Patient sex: M
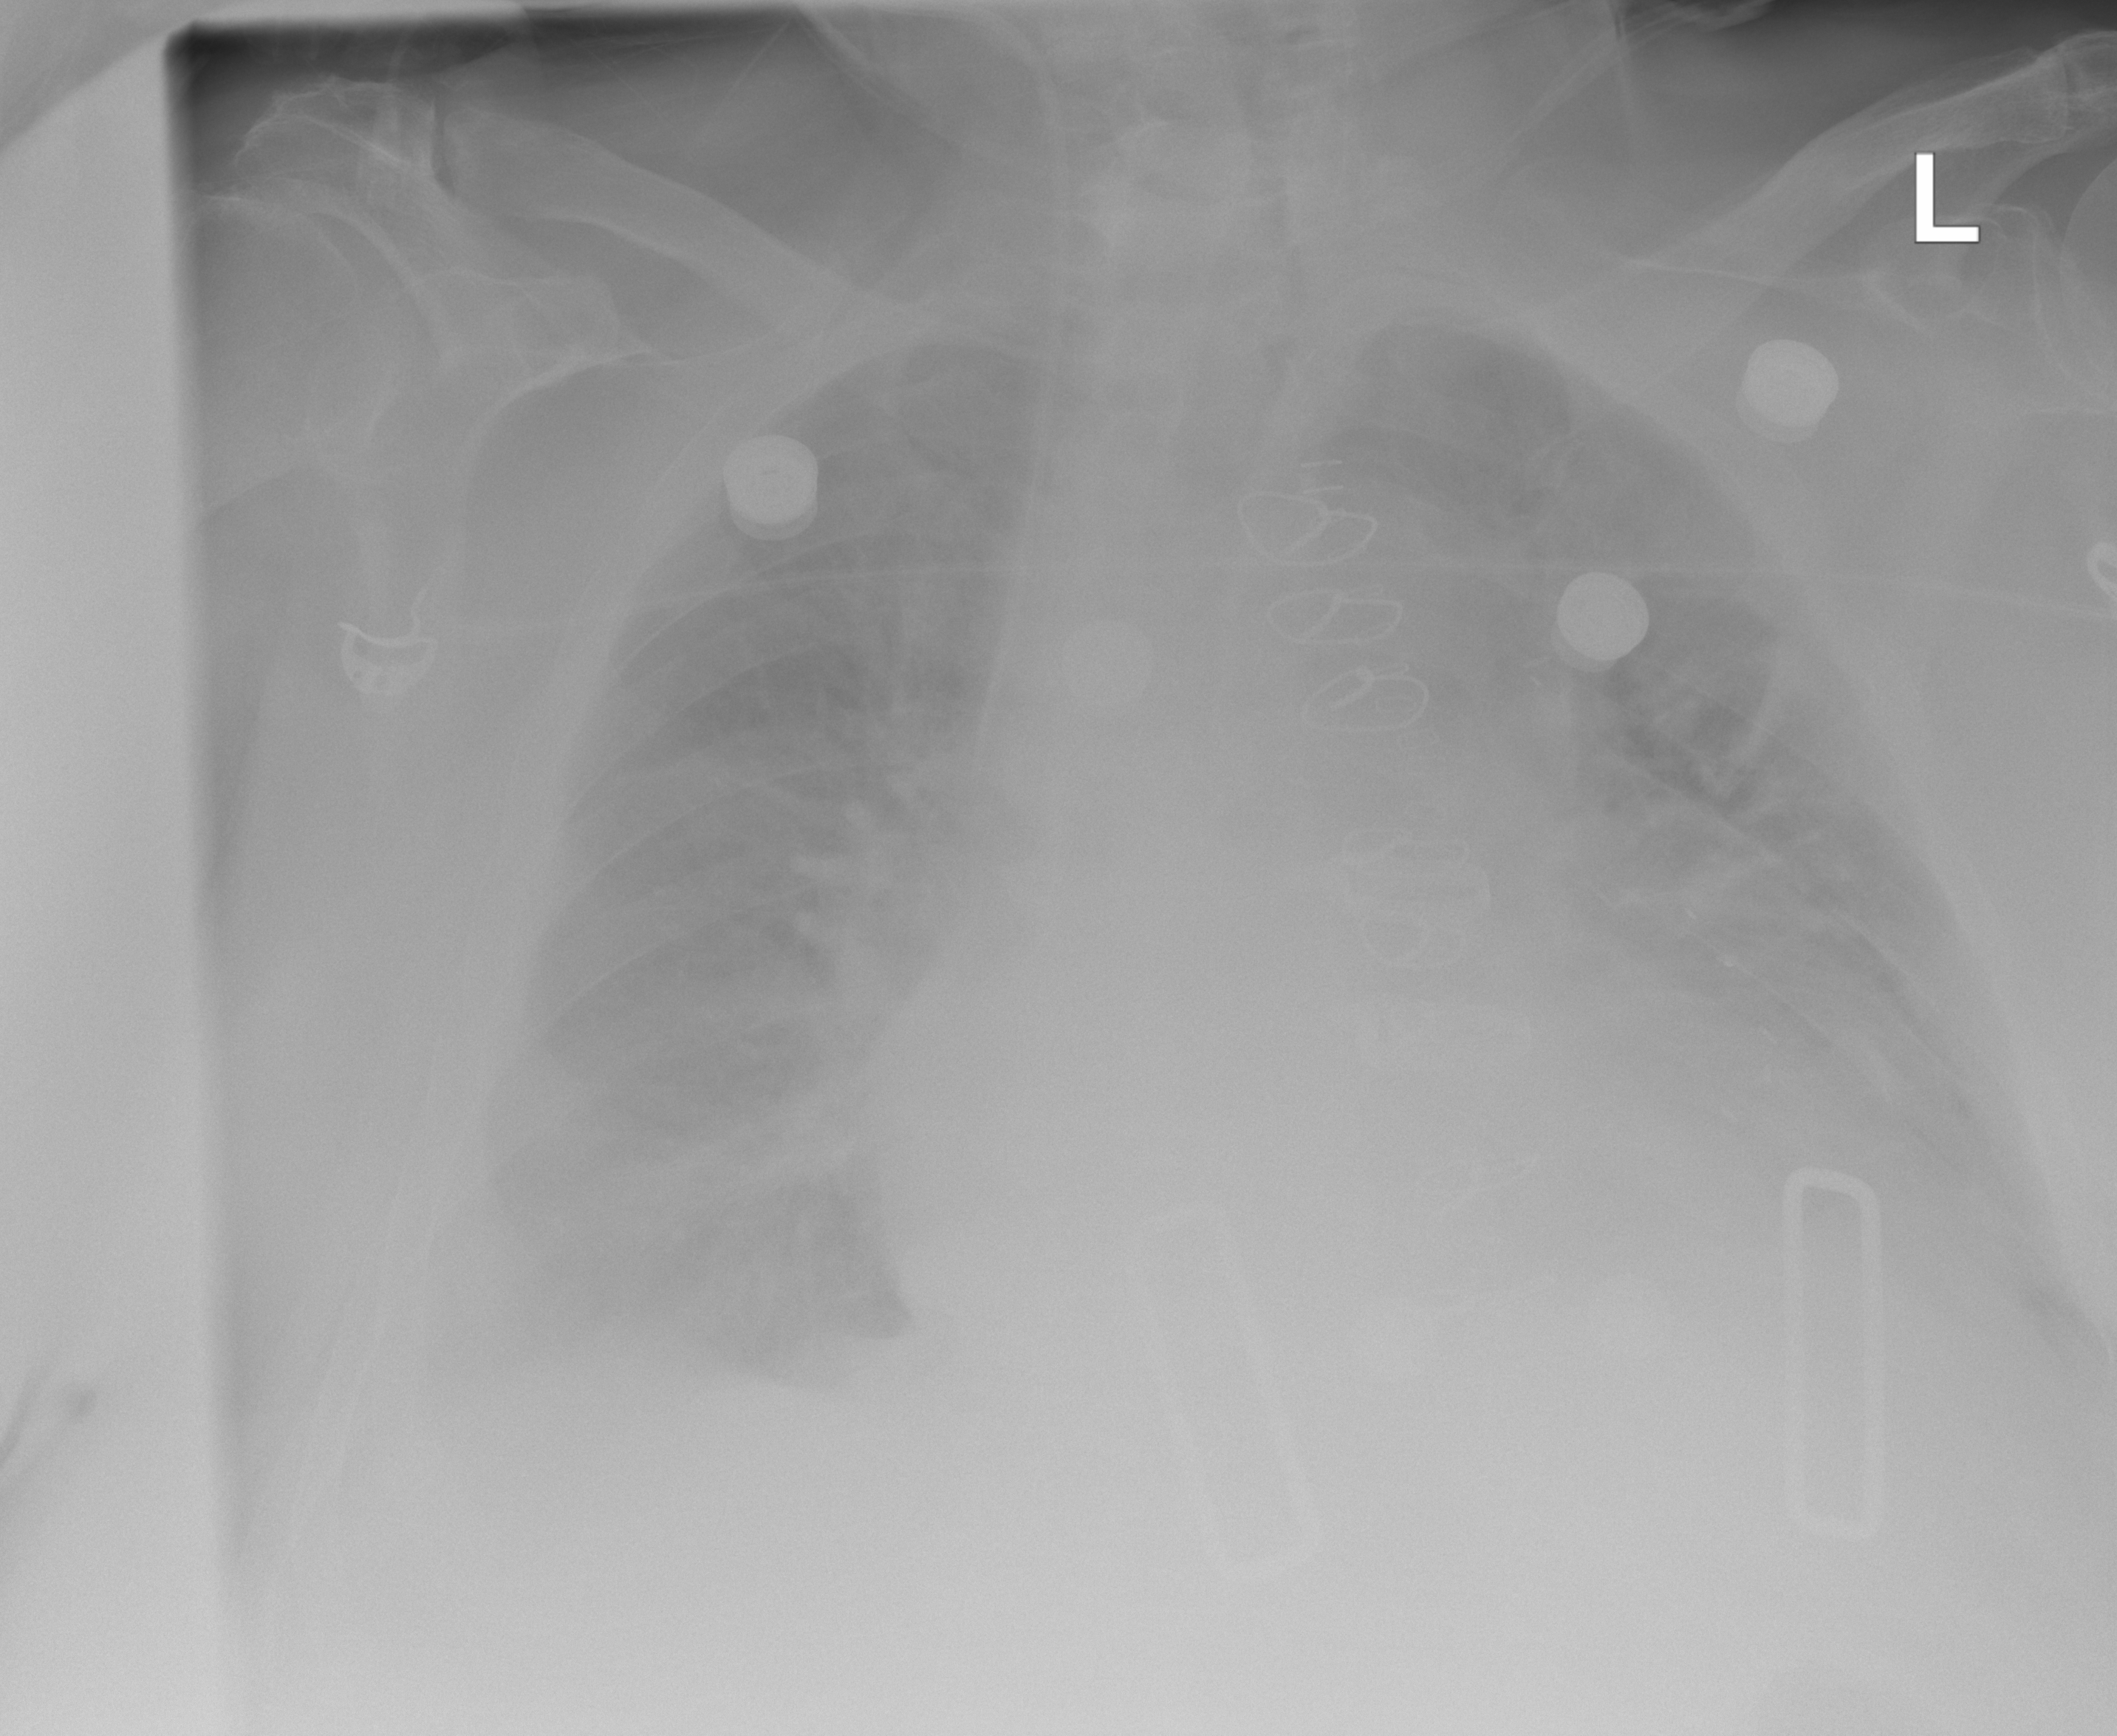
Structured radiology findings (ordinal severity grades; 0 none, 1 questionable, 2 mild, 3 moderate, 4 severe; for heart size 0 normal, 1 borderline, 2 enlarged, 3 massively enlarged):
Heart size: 2
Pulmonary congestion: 3
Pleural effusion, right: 2
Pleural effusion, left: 2
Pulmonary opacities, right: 0
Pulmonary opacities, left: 0
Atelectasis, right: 2
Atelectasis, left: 2